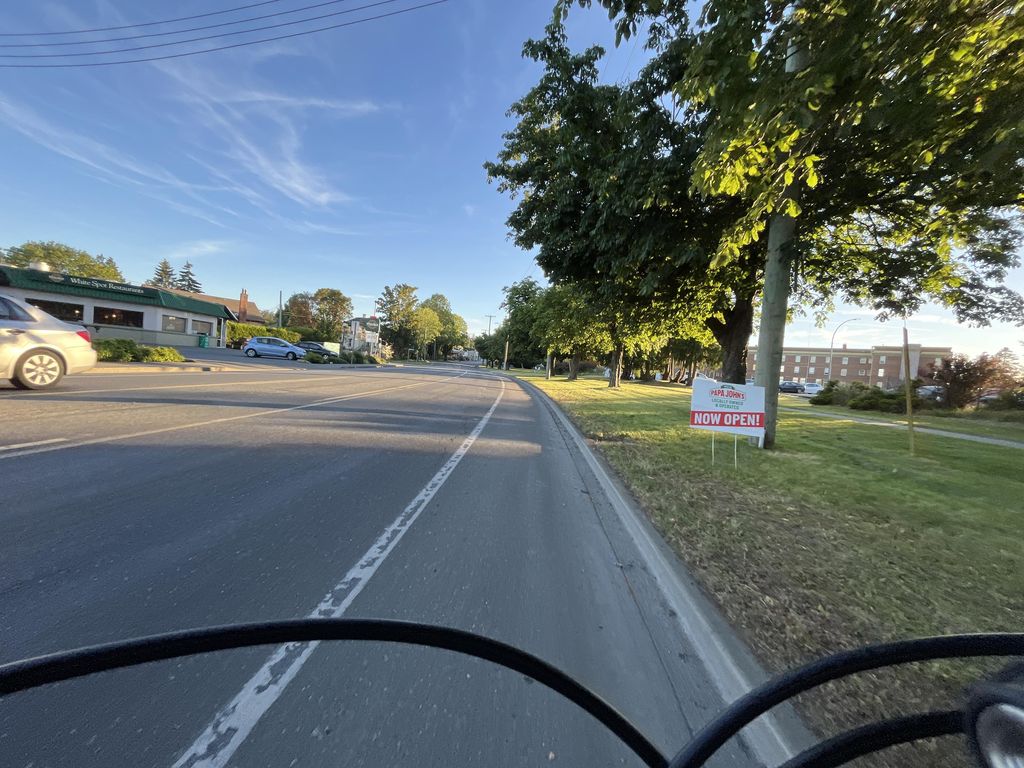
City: victoria